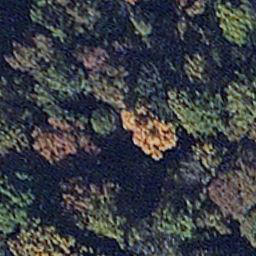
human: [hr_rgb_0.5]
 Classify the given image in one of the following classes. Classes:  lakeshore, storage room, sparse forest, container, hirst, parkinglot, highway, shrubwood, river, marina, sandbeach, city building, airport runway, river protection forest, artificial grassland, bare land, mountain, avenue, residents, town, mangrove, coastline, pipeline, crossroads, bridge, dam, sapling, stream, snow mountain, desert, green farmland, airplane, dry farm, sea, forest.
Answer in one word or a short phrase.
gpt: mangrove